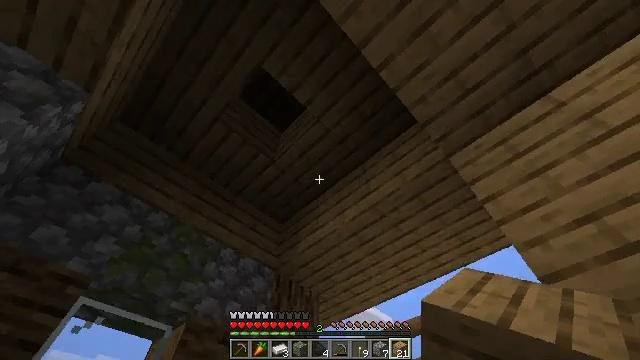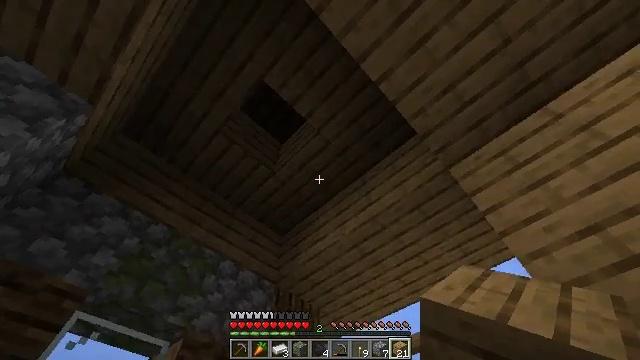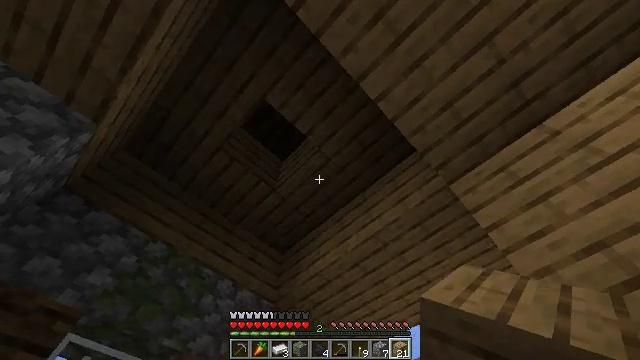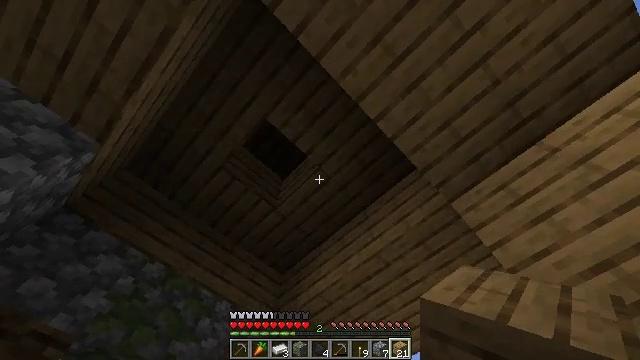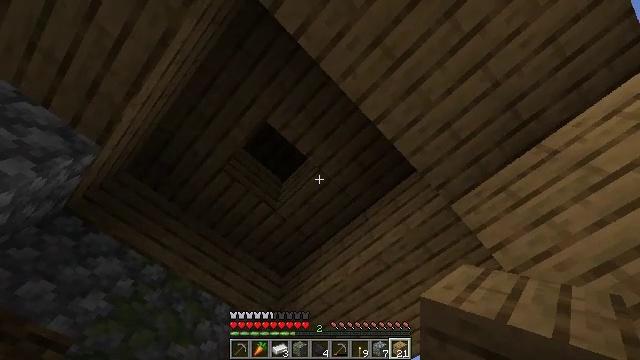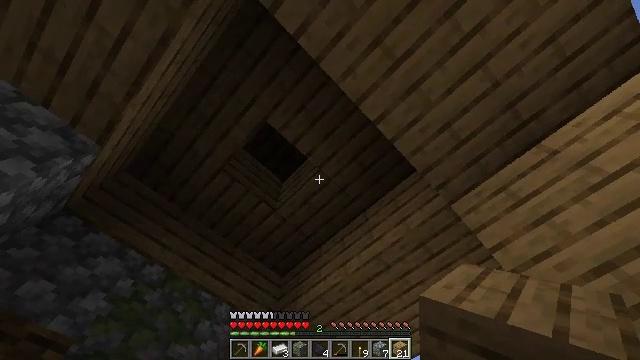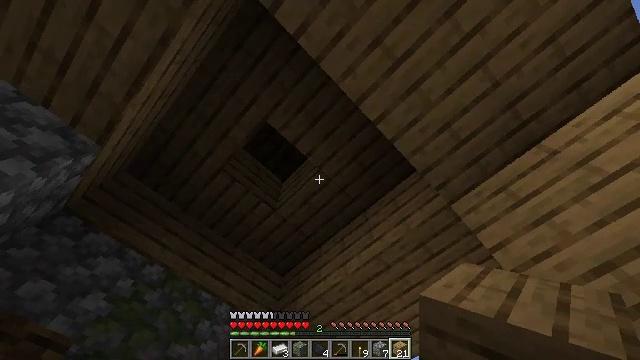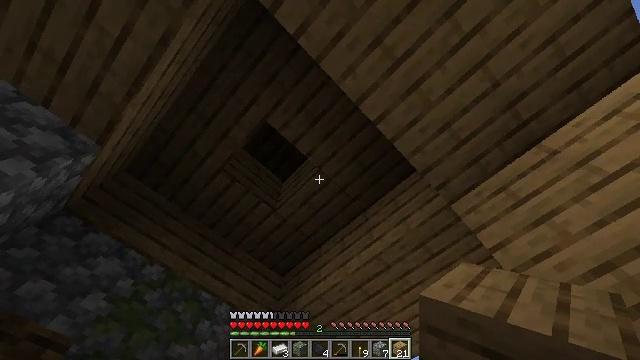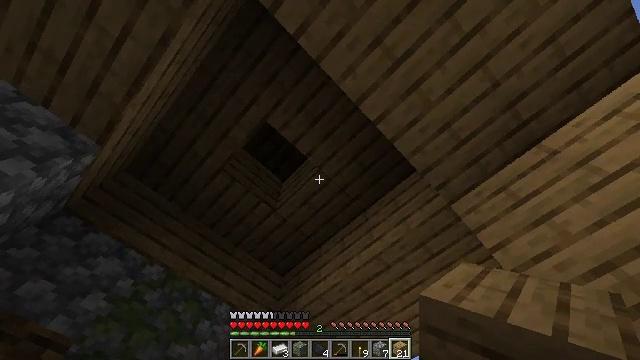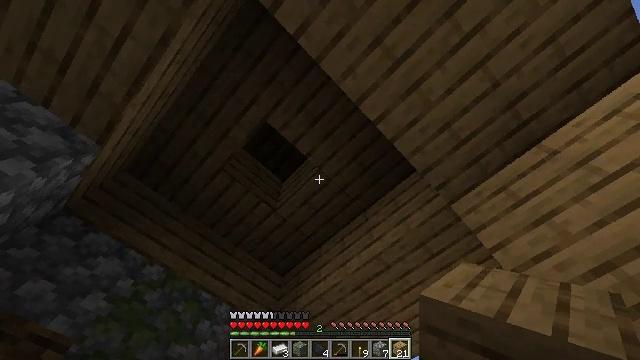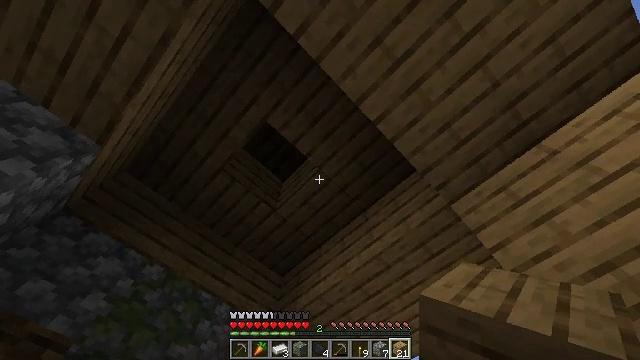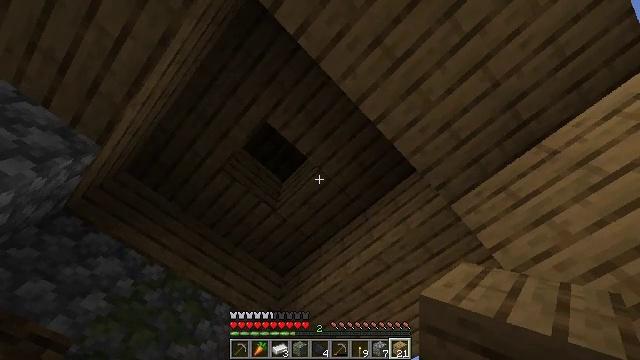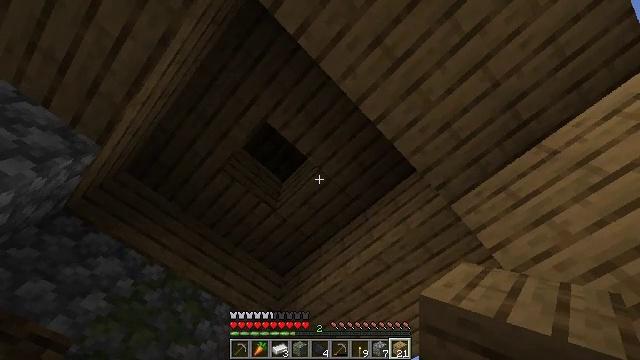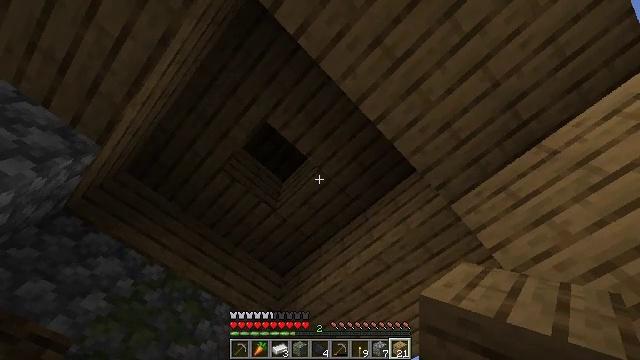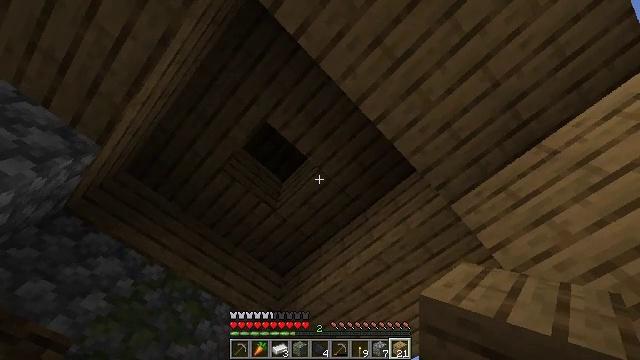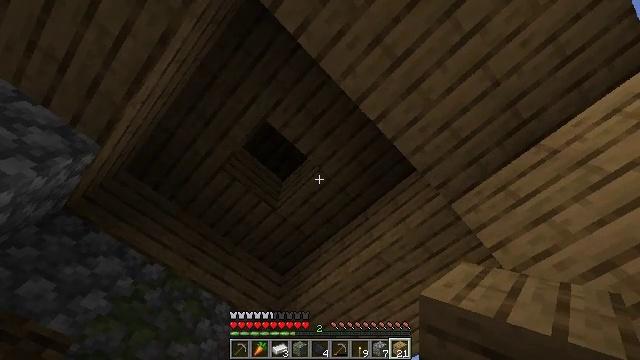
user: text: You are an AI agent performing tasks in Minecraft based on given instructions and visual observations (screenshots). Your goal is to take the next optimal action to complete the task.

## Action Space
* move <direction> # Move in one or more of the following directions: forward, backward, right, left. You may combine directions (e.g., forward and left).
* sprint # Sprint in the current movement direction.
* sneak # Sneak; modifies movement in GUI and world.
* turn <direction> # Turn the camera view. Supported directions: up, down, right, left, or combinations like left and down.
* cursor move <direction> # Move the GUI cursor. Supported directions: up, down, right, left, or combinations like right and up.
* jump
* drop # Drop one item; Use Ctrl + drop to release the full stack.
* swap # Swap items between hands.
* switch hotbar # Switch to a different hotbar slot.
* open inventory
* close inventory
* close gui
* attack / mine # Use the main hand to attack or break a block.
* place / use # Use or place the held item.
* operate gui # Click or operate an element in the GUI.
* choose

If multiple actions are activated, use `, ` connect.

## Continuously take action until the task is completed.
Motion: motion action
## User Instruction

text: Mine oak stairs.
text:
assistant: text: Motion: turn up
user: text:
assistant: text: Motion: turn up
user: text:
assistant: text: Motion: turn up
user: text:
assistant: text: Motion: no_op
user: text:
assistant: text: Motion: no_op
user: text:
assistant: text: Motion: no_op
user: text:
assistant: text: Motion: no_op
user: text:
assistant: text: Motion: no_op
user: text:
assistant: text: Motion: no_op
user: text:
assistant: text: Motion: no_op
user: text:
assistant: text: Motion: no_op
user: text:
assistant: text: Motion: no_op
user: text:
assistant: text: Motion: no_op
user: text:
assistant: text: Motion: no_op
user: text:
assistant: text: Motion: no_op
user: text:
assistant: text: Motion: no_op
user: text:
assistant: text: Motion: no_op
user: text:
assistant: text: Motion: no_op
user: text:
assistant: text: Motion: no_op
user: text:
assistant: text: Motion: no_op
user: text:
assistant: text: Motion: no_op
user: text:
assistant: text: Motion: turn right and down
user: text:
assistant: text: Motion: turn right and down
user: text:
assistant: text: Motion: turn right and down
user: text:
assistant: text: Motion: turn right and down
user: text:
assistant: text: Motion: turn right
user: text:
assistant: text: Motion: turn right
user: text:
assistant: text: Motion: turn right and up
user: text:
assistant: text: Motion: turn right
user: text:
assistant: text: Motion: turn right